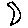
Label: moon